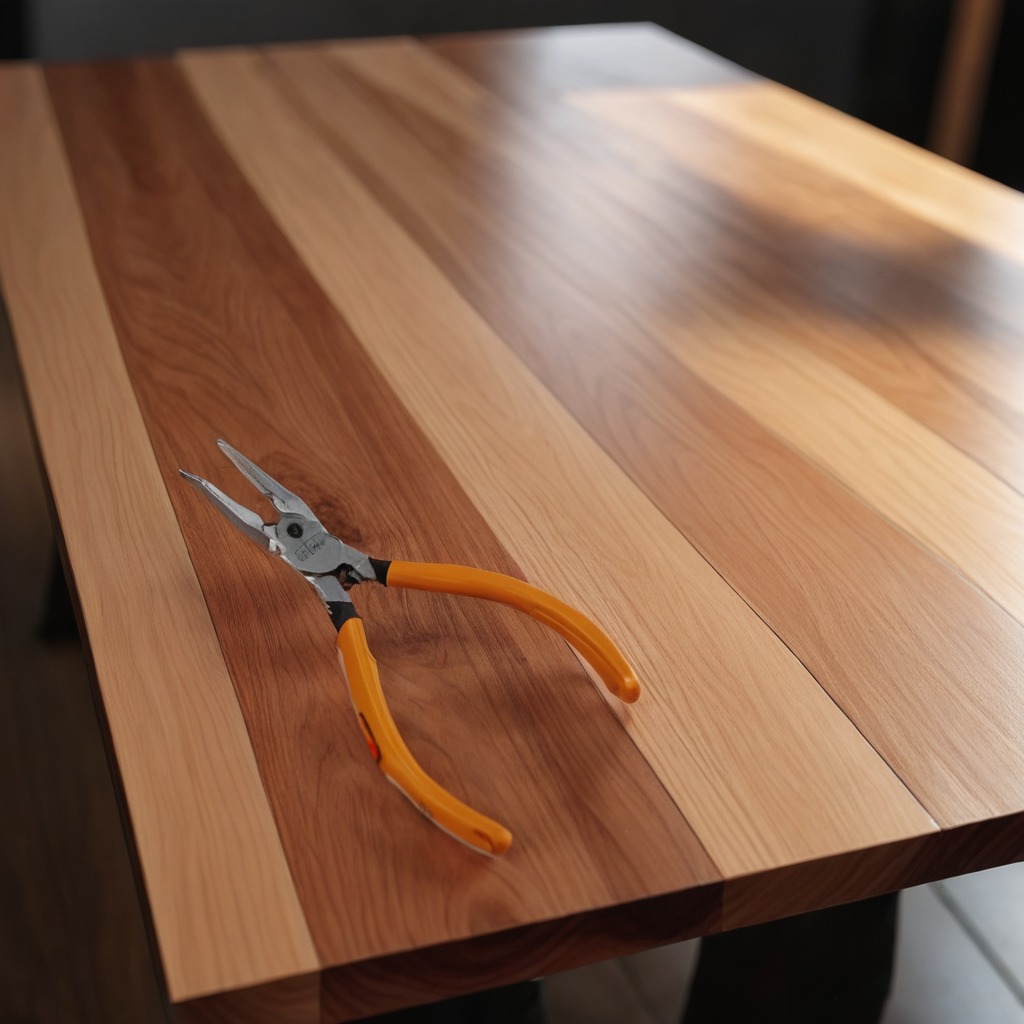
A plier is lying on a wooden table in a carpentry studio.